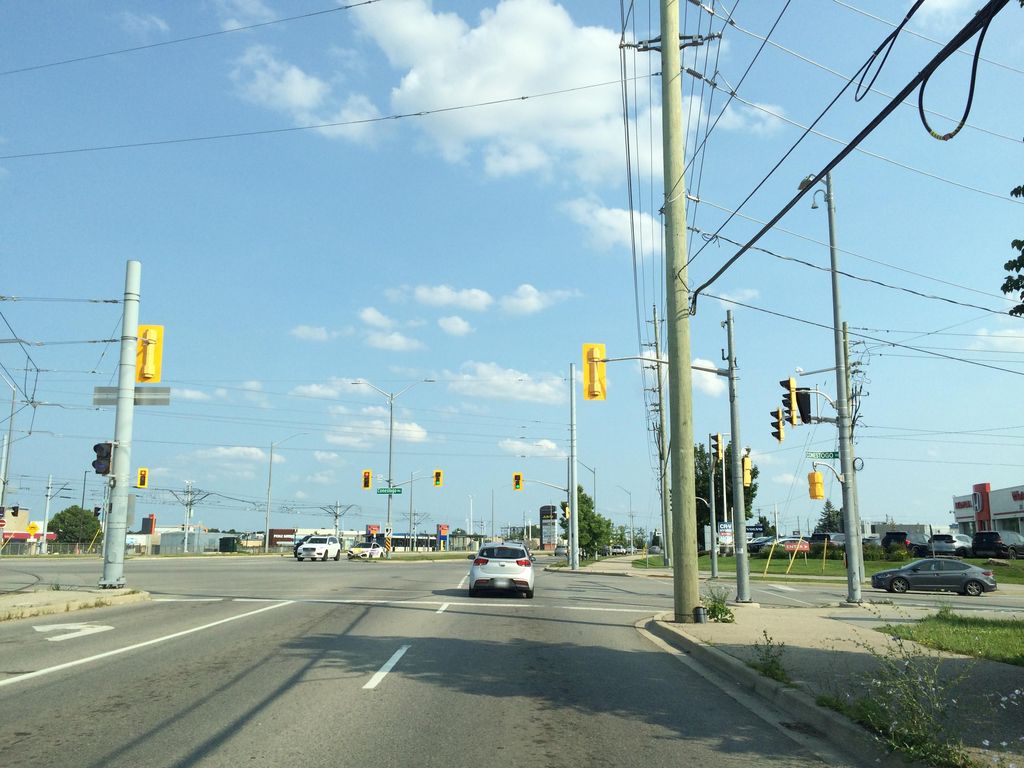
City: kitchener-waterloo